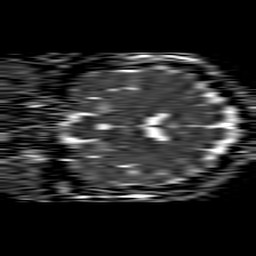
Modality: ADC
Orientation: coronal
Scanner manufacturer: philips
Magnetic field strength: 1.5 T
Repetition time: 4.6 s
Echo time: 0.08517 s